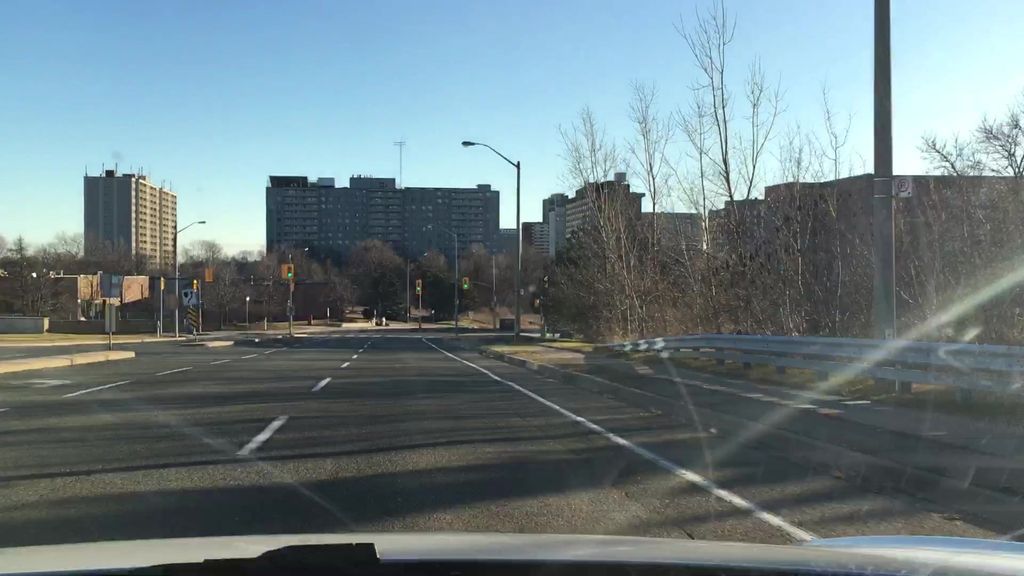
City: toronto